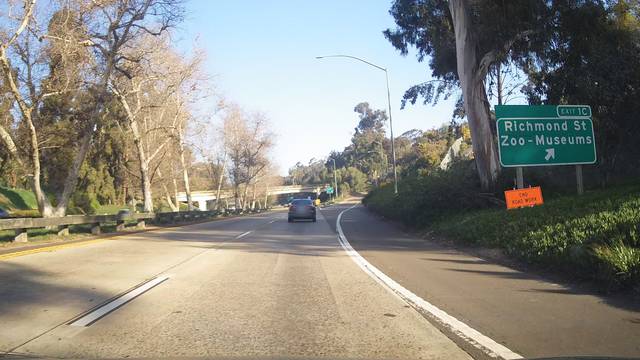
Region: United States
Coordinates: 32.735, -117.156